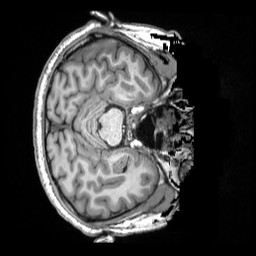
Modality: T1w
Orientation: axial
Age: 30
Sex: male